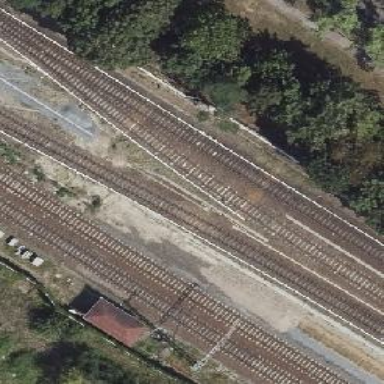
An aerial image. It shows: Light rail railway on embankment with electrified rails.